Field crop: tomato
Growth stage: 1
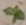
Species: solanum